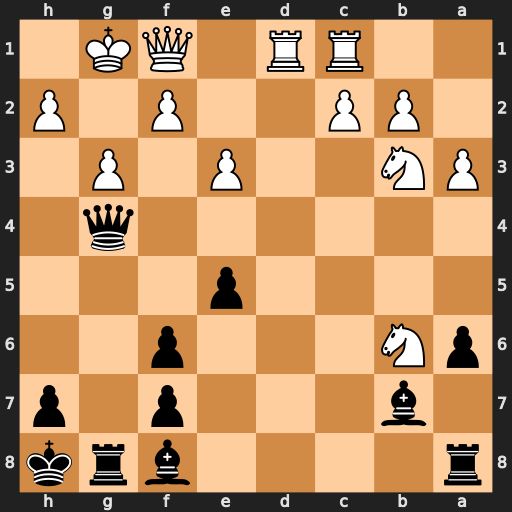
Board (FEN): r4brk/1b3p1p/pN3p2/4p3/6q1/PN2P1P1/1PP2P1P/2RR1QK1
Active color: b
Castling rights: -
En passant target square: -
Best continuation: Qf3 Nd5 Bxd5 Rxd5 Qxd5